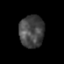
Tissue: prostate
Cell type: Endothelial cells
Senescence score: 0.3549
Nuclear area (px): 785
Mean DAPI intensity: 68.954